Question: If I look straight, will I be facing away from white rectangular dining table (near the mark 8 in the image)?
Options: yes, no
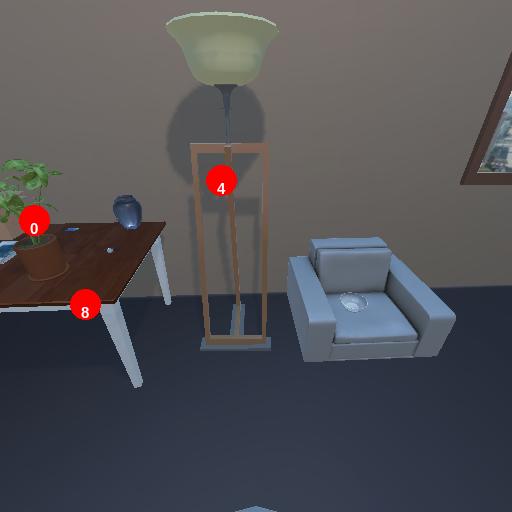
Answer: yes